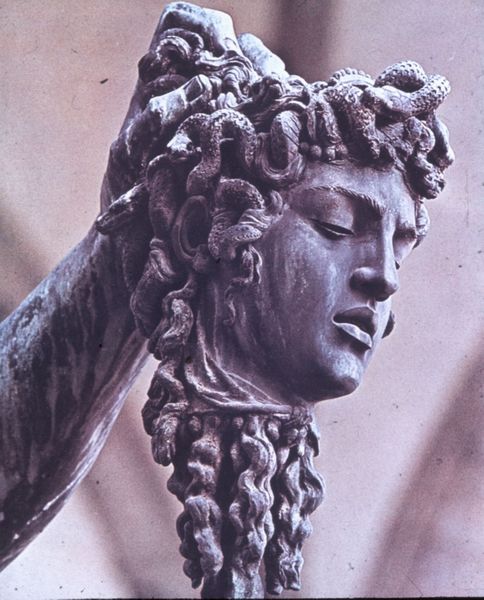
Titel: Perseus
Künstler: Benvenuto Cellini
Standort: Florenz, Piazza della Signoria, Loggia dei Lanzi (EU - I - Toskana)
Schlagwörter: hand, kopf, frau, haar, nase, ohr, blick, arm, augen, enthauptung, geköpft, gesicht, haupt, stein, tod, hals, haare, augenbrauen, locken, skulptur, metall, blut, antike, schlange, griechenland, medusa, perseus, schlangen, versteinerung, schlangenkopf, schlangenhaupt, geöffneter mund